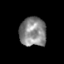
Tissue: skin
Cell type: Epithelial cells
Senescence score: 0.2047
Nuclear area (px): 765
Mean DAPI intensity: 134.756